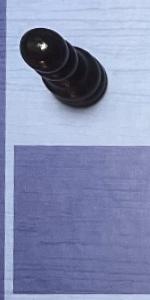
Label: Empty